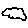
Label: cloud